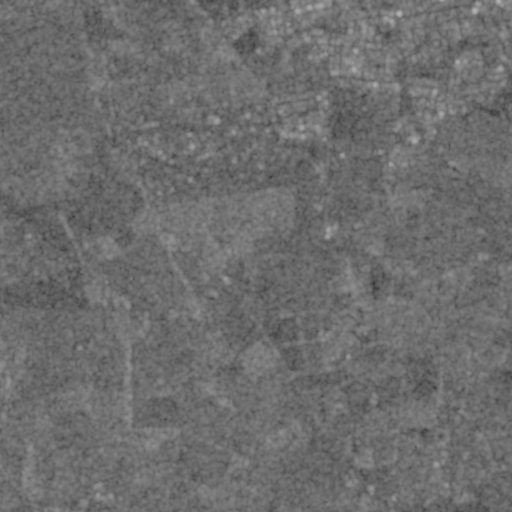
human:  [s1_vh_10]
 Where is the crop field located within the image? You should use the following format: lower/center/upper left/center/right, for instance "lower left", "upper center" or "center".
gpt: The crop field is located in the upper of the image.
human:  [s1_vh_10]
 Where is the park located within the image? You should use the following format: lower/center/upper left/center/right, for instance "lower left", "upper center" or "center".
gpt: The park is located in the upper right of the image.
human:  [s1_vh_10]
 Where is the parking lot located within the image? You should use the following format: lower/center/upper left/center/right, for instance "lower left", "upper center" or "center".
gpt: The parking lot is located in the upper right of the image.
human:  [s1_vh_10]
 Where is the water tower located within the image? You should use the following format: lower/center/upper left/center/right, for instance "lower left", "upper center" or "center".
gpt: The water tower is located in the upper center of the image.
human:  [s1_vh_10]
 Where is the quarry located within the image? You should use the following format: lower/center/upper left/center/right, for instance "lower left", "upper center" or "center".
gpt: There is no quarry in the image.

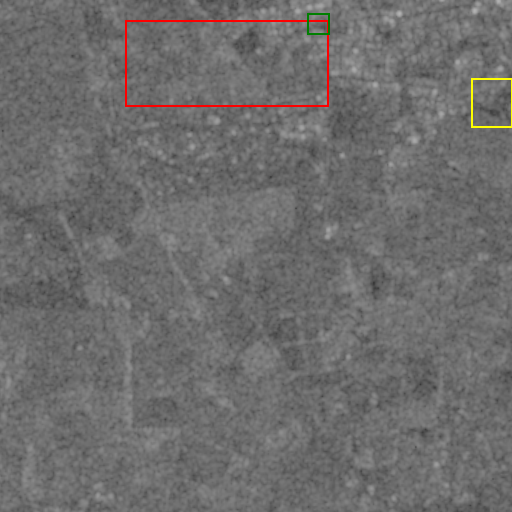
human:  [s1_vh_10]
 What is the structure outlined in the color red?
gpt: The structure outlined in red is a crop field.
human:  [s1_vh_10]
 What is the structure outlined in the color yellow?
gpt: The structure outlined in yellow is a park.
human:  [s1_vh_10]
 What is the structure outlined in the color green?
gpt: The structure outlined in green is a parking lot.
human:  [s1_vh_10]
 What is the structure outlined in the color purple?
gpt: There is no purple outline.